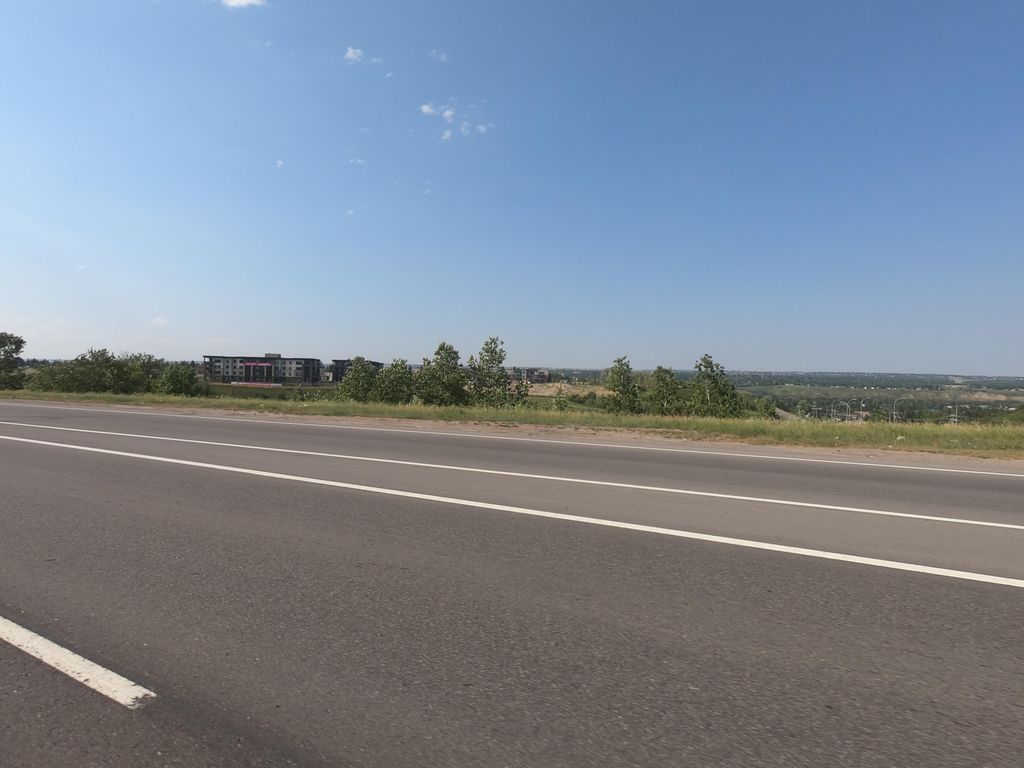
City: calgary